Question:
I have the above image that I will use as a site counter. I need to now get white numbers to sit on top of this that I can increment with Jquery.
I can easily put a number on top of this and increment it with JQUERY but I just not sure how to get the number to be spaced out correctly. eg: the first 3 digits distance is different to the forth.
Does anyone have advice on how to get a number - say 1 Million (<PHONE>) to site behind this and so it can be increment by JQUERY?
thankyou
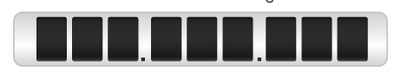
Answer: Put the values in a html unorderd list and apply appropriate css properties to get the values above the image. After that with jquery increment margin-right of 3rd and 6th li element to get align the elemnts correctly. Use jquery nth child property to alter the style:
'''
$('ul li:nth-child(3n)').addClass('extra-margin-class')
'''
demo: <URL>
> Updated the demo with your image.